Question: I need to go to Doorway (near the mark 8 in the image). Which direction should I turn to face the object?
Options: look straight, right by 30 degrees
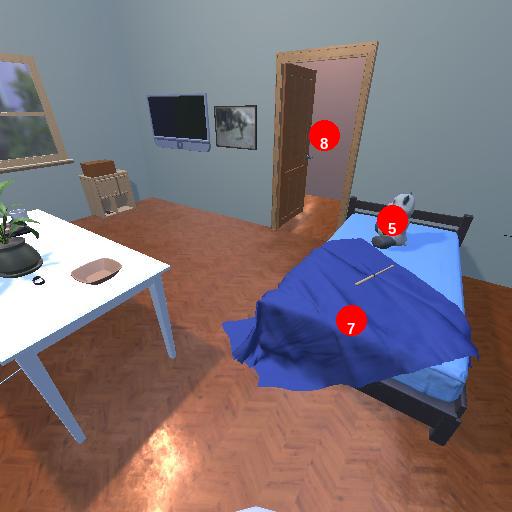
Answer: look straight